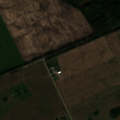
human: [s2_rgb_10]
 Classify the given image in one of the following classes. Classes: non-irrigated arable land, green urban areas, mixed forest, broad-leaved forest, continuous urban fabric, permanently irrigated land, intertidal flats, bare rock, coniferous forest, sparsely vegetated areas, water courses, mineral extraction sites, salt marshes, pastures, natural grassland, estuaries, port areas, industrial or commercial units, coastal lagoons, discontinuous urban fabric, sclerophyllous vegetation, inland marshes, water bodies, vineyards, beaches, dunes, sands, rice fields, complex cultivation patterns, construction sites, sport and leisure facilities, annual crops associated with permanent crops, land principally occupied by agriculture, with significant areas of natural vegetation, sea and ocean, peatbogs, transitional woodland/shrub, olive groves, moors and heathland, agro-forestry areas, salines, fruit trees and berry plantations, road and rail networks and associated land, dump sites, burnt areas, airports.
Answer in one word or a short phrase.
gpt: non-irrigated arable land, broad-leaved forest